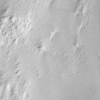
Label: not_dusty